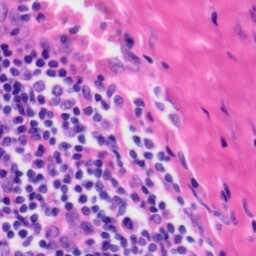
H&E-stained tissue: Tonsil